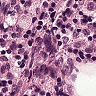
Metastatic tissue present: no